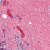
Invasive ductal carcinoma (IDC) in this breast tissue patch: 0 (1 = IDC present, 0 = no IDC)